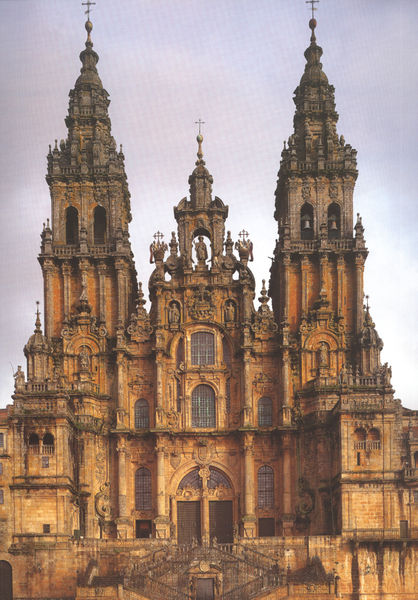
Titel: Kathedrale von Santiago de Compostela
Künstler: Fernando de Casas y Novoa
Standort: Santiago de Compostela, Kathedrale (EU - E)
Schlagwörter: himmel, gelb, ocker, braun, fenster, licht, säulen, tür, gebäude, architektur, barock, stein, kirche, frontal, gotik, turm, fassade, treppe, treppen, menschenleer, tor, foto, kreuz, türme, dom, symmetrisch, münster, kathedrale, kreuze, frontalansicht, sandstein, doppelturm, freitreppe, etagen, sakralbau, apostel, kirchenfassade, doppenturmfassade, ehrentreppe, zweiwendige treppe